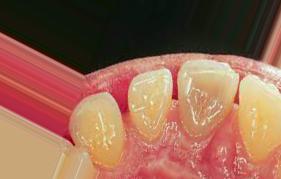
Condition: Tooth Discoloration